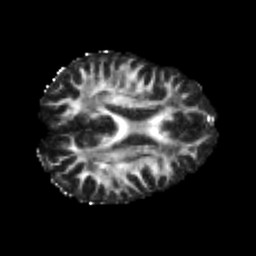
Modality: FA
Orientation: axial
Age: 35
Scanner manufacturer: philips
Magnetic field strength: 3 T
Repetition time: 8.584 s
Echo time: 0.127 s